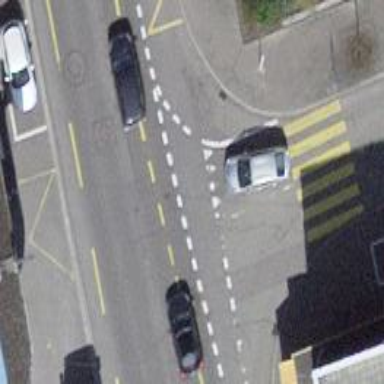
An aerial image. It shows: Road with "give way" sign.